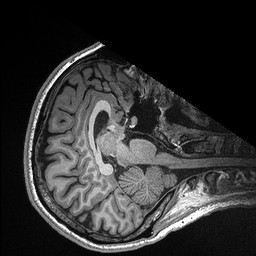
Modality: T1w
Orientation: axial
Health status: healthy
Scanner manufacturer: siemens
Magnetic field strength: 3 T
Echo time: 0.00298 s